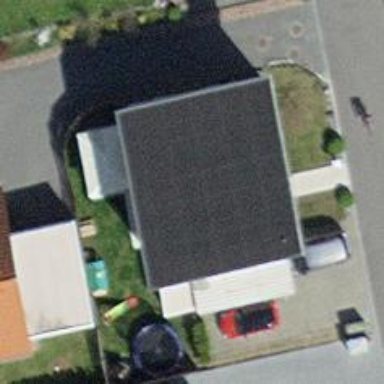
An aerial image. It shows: Detached building.